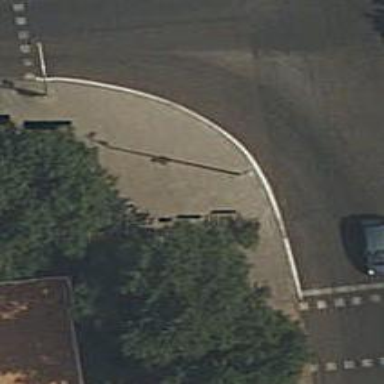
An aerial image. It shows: Sidewalk.